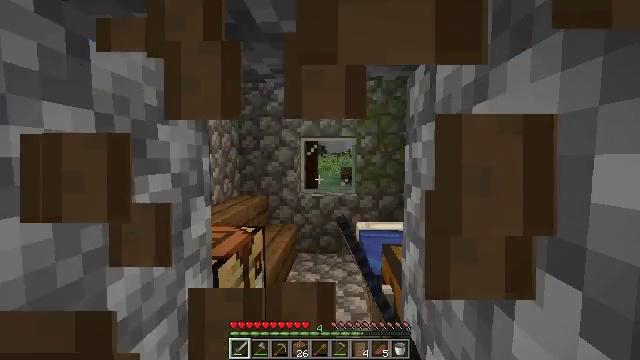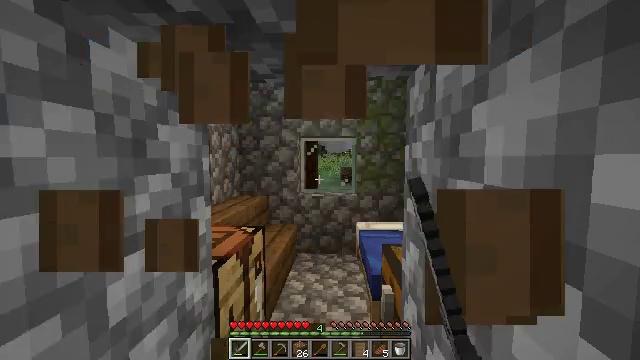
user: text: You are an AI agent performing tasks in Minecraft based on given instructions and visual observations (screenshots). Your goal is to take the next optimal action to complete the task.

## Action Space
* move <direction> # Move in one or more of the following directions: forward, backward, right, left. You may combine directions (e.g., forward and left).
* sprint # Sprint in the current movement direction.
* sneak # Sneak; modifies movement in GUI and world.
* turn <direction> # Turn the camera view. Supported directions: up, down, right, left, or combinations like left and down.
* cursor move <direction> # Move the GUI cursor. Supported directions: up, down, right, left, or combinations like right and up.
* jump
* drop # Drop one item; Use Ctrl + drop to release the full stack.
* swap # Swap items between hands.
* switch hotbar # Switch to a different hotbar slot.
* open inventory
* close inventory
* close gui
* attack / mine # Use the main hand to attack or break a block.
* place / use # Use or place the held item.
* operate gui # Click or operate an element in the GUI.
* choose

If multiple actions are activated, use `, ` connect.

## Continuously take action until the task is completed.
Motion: motion action
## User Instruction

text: Mine the spruce door to collect it.
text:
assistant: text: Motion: attack / mine
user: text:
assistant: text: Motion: attack / mine